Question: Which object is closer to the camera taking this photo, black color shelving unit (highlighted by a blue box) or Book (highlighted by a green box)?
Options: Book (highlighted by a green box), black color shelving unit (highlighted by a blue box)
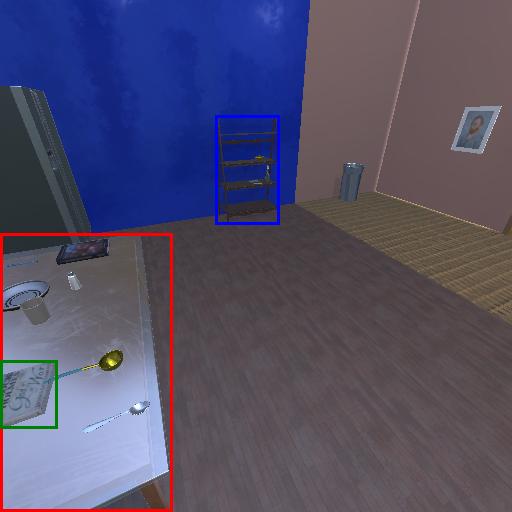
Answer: Book (highlighted by a green box)